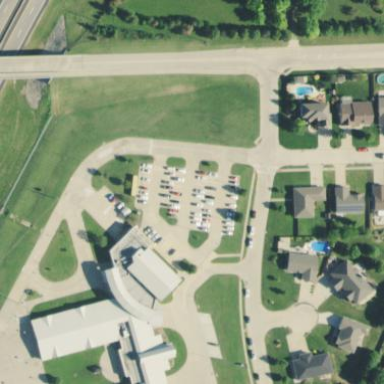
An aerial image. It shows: Parking area.